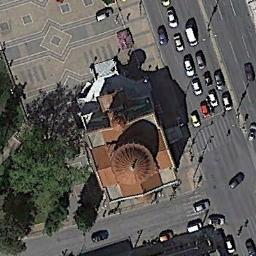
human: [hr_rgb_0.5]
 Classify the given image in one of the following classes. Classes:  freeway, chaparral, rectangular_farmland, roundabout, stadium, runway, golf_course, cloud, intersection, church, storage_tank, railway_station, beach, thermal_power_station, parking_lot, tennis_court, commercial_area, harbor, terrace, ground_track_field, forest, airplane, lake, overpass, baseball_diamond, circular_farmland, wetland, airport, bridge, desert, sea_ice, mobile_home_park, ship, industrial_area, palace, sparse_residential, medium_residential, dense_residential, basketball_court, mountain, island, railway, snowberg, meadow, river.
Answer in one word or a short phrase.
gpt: church